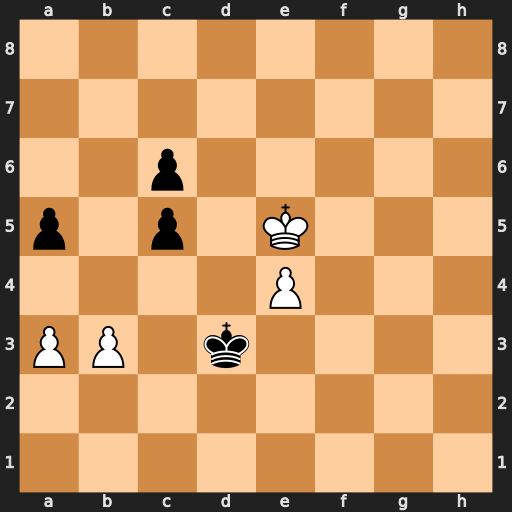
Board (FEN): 8/8/2p5/p1p1K3/4P3/PP1k4/8/8
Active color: w
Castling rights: -
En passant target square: -
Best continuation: a4 Kc2 Kd6 c4 bxc4